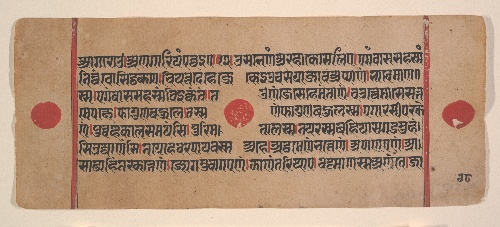
Date: 15th century
Object type: Folio
Classification: Paintings
Medium: Ink, opaque watercolor, and gold on paper
Culture: India (Gujarat)
Dimensions: 4 3/8 x 10 5/8 in. (11.1 x 27 cm)
Department: Asian Art
Credit line: Rogers Fund, 1955
Accession year: 1955
Repository: Metropolitan Museum of Art, New York, NY